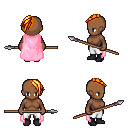
a pixel art fantasy rpg character, female body template, human, dark skin, pink cape, white pants, light blonde long mohawk hairstyle, black shoes, spear, four views (front, back, left, right), 2x2 character sprite sheet, small pixel art, hard edges, no anti-aliasing